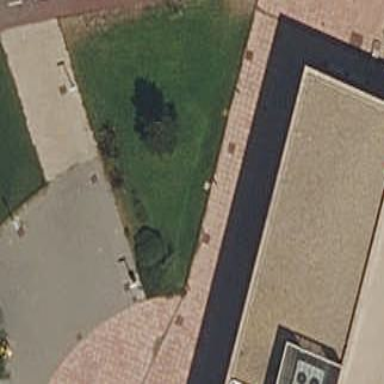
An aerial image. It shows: Garden that is leisure land.